Question: I have a large image in numpy array form (opencv returns it as a 2d array of 3 uint8 values) and want to compute a sum of gaussian kernels for each pixel, i.e. (there's still no LaTeX support in SO is there?):

for N different kernels with a specified weight w, mean and diagonal covariance matrix.
So basically I want a function 'compute_densities(image, kernels) -> numpy array of floats'. What's the best way to do this efficiently in python? I'd be surprised if there wasn't already a library function in scipy for this, but I had statistics at uni a long time ago, so I do get a bit confused with the details of the documentation..
Basically I want the following, just way more efficient than naive python (2pi^{-3/2} is ignored since it's a constant factor that doesn't matter for me since I'm only interested in ratios between the probabilities)
'''
def compute_probabilities(img, kernels):
np.seterr(divide='ignore') # 1 / covariance logs an error otherwise
result = np.zeros((img.shape[0], img.shape[1]))
for row_pos, row_val in enumerate(img):
for col_pos, val in enumerate(row_val):
prob = 0.0
for kernel in kernels:
mean, covariance, weight = kernel
val_sub_mu = np.array([val]).T - mean
cov_inv = np.where(covariance != 0, 1 / covariance, 0)
tmp = val_sub_mu.T.dot(cov_inv).dot(val_sub_mu)
prob += weight / np.sqrt(np.linalg.norm(covariance)) * math.exp(-0.5 * tmp)
result[row_pos][col_pos] = prob
np.seterr(divide='warn')
return result
'''
Input: 'cv2.imread' on some jpg, which gives a 2d array (height x width) of a 3 uint8 struct containing the 3 color channels.
Kernels is a 'namedtuple('Kernel', 'mean covariance weight')', mean is a vector, covariance is a '3x3' matrix with everything but the diagonal being zero and weight is a float '0 < weight < 1'. For simplicity I only specify the diagonals and then convert it to a 3x3 matrix afterwards: (the representation isn't set in stone I don't care how it's represented so be free to change all of that):
'''
some_kernels = [
Kernel(np.array([(73.53, 29.94, 17.76)]), np.array([(765.40, 121.44, 112.80)]), 0.0294),
...
]
def fixup_kernels(kernels):
new_kernels = []
for kernel in kernels:
cov = np.zeros((3, 3))
for pos, c in enumerate(kernel.covariance[0]):
cov[pos][pos] = c
new_kernels.append(Kernel(kernel.mean.T, cov, kernel.weight))
return new_kernels
some_kernels = fixup_kernels(some_kernels)
img = cv2.imread("something.jpg")
result = compute_probabalities(img, some_kernels)
'''
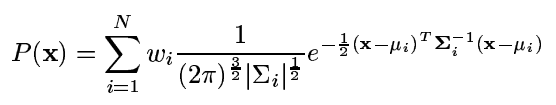
Answer: As I understand it, your goal is to evaluate the probability density of each image pixels value with respect to a mixture of multivariate normal distributions.
<URL>. In the case of a diagonal covariance the determinant is just the product of the diagonal elements.]
It is possible to implement the density calculation very efficiently
in terms of numpy array operations. The following implementation makes use of
the spherical (i.e. diagonal) nature of the covariance matrices in your problem:
'''
def compute_probabilities_faster(img, kernels):
means, covs, weights = map(np.dstack, zip(*kernels))
pixels_as_rows = img.reshape((-1, 3, 1))
responses = np.exp(-0.5 * ((pixels_as_rows - means) ** 2 / covs).sum(axis=1))
factors = 1. / np.sqrt(covs.prod(axis=1) * ((2 * np.pi) ** 3))
return np.sum(responses * factors * weights, axis=2).reshape(img.shape[:2])
'''
This function operates directly on the kernels as they are initially
represented, ie. modification by your 'fixup_kernels' function. When the normalisation factor '(2 * np.pi) ** 3' is removed (and calls to 'linalg.norm' are replaced with 'linalg.det') this function matches the output of your code (well enough to satisfy 'np.allclose').
The closest out-of-the-box functionality in SciPy (as of 0.13) is the implementation of Kernel Density Estimation in scipy.stats (see <URL> which defines a very similar
distribution where the covariance matrices are identical for each kernel - for this reason not appropriate for your problem.